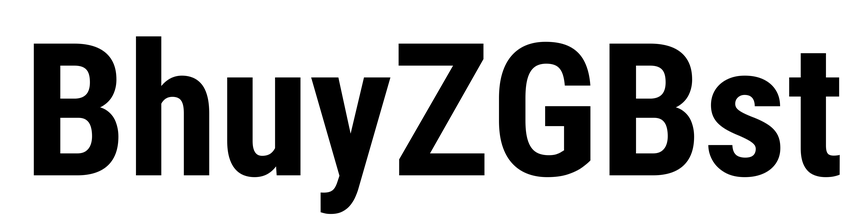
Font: Roboto_Condensed_Bold